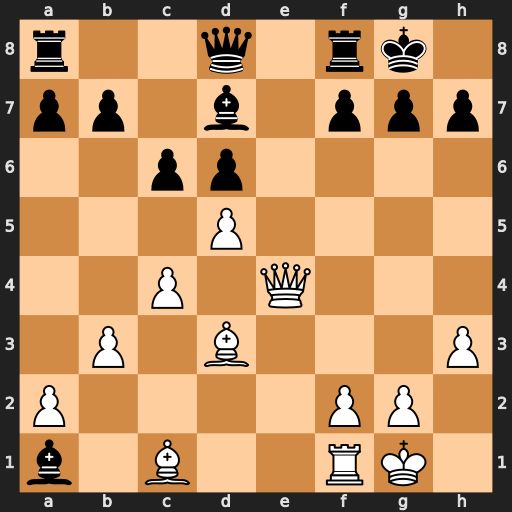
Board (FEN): r2q1rk1/pp1b1ppp/2pp4/3P4/2P1Q3/1P1B3P/P4PP1/b1B2RK1
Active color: w
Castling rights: -
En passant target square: -
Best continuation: Qxh7#